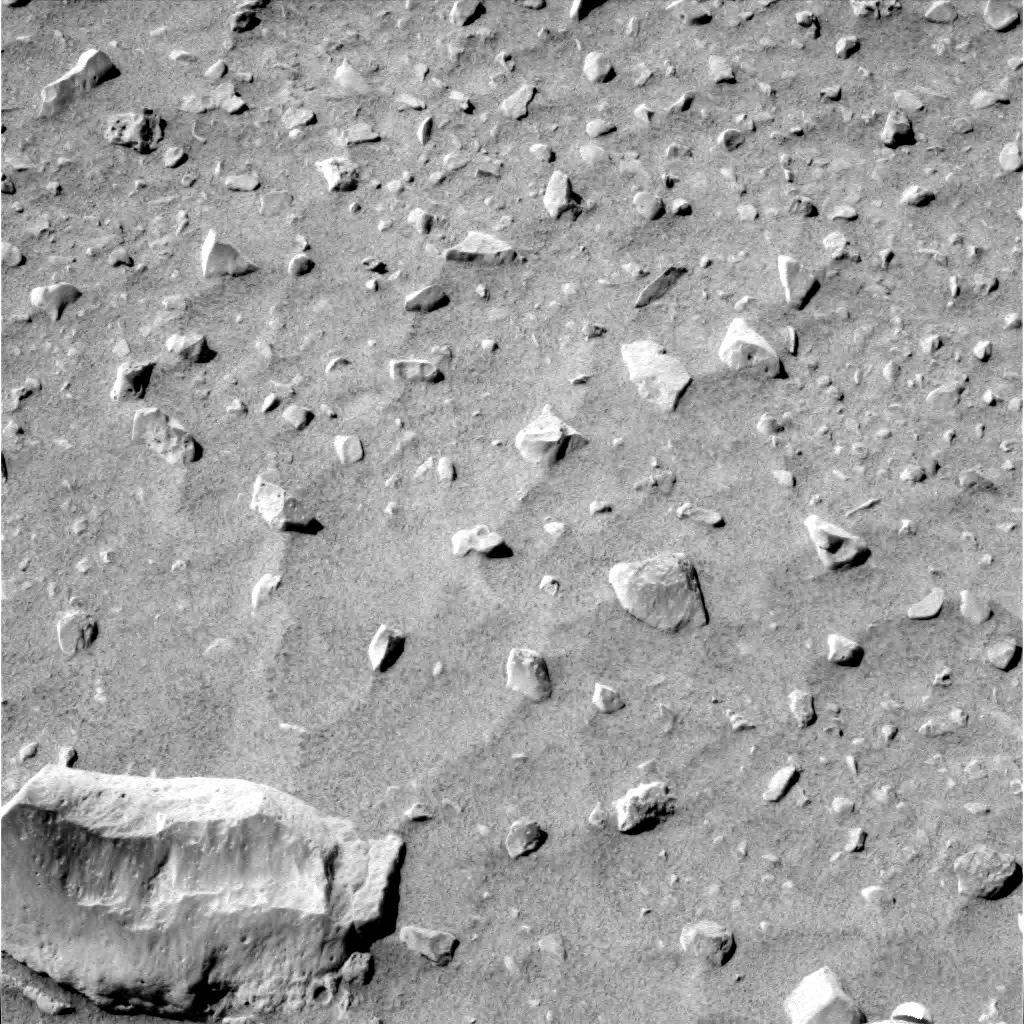
Terrain classes present: Gravel / Sand / Soil, Rock, Shadow